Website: crate-barrel
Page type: newsletter-management
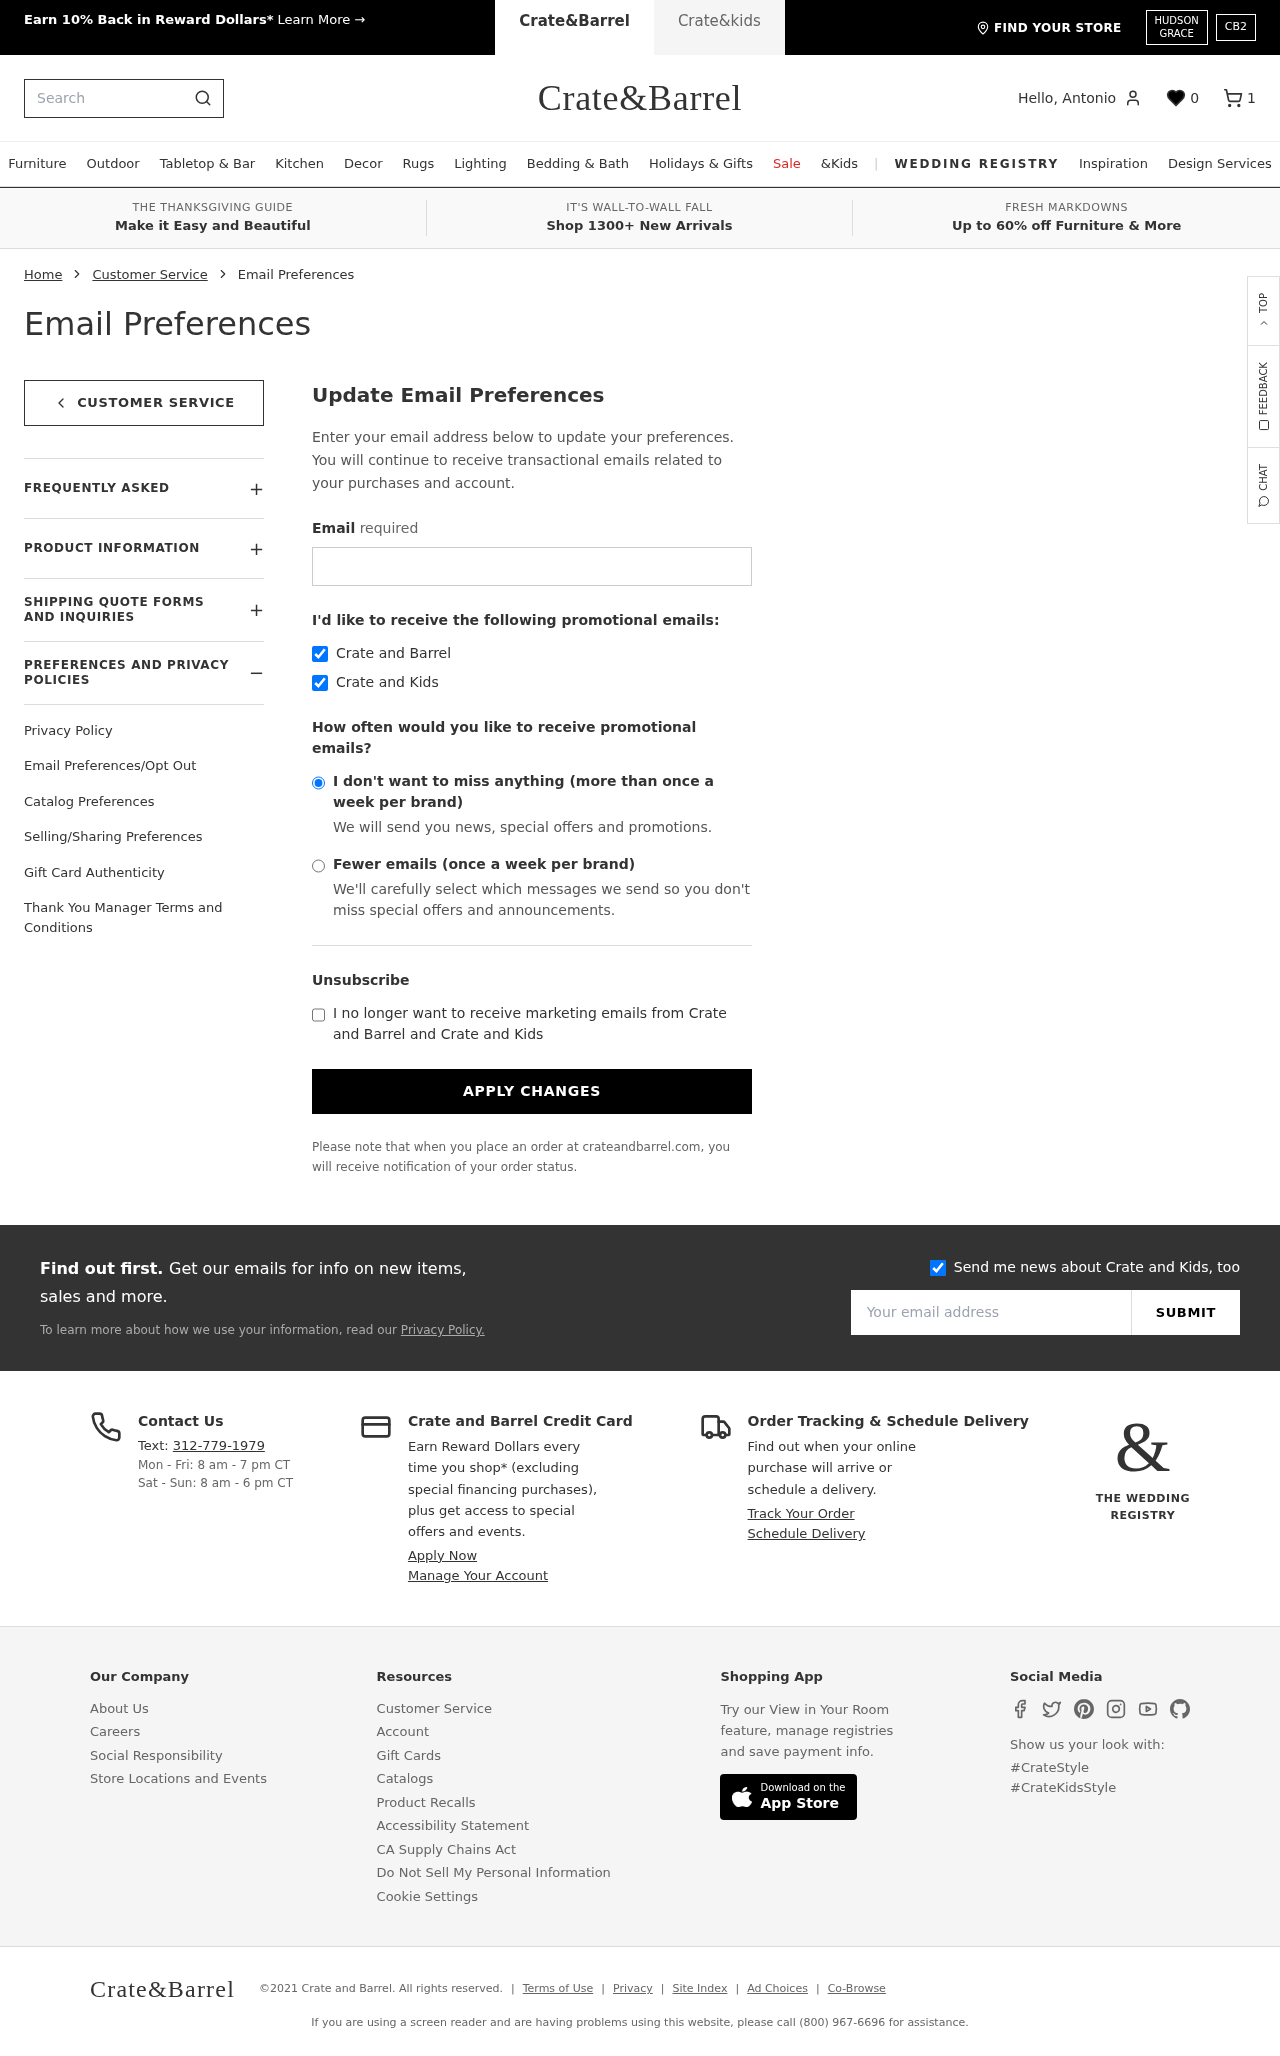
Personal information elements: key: PII_EMAIL
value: antonio.roberts@hotmail.com
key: PII_FIRSTNAME
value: Antonio
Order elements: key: ORDER_NUM_ITEMS
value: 1
Search elements: key: HEADER_SEARCH
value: Search
Other elements: key: FAVORITES_COUNT
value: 0